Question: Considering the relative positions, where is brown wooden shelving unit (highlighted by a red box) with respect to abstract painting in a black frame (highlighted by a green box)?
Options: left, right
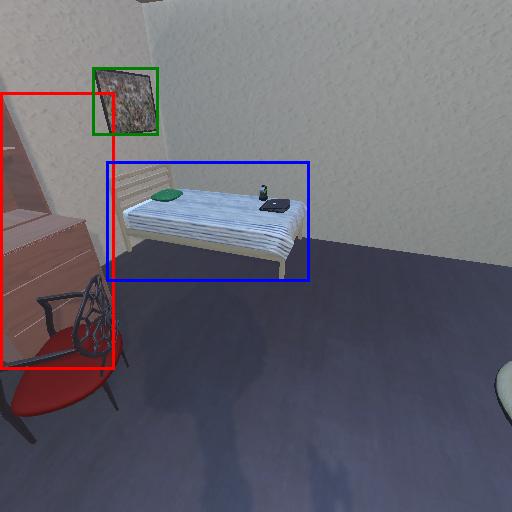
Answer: left